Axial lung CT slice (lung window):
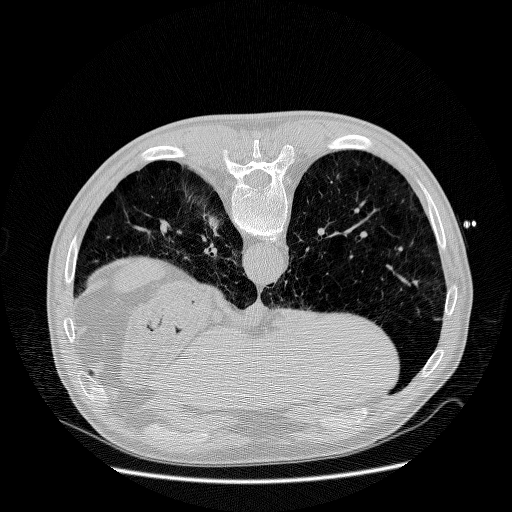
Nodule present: no